Field crop: tomato
Growth stage: 1
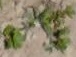
Species: portulaca